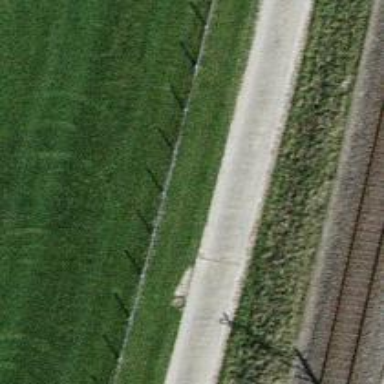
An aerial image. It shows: Well-maintained track road of grade 1.